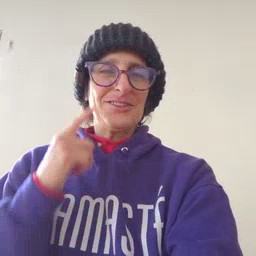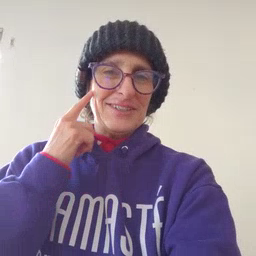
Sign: cheek